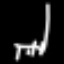
Label: chair